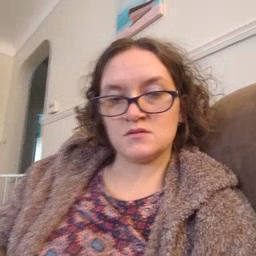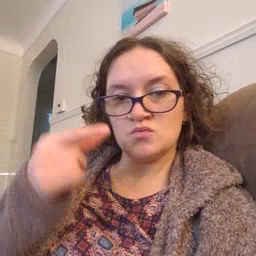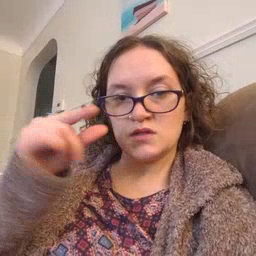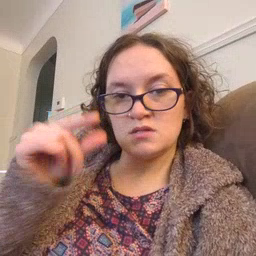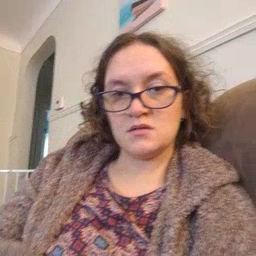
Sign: green